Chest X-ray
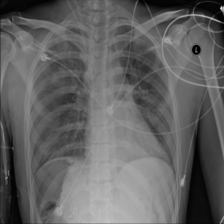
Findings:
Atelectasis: negative
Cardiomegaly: negative
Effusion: negative
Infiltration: negative
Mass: negative
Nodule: negative
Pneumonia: negative
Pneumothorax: negative
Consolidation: negative
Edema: negative
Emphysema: negative
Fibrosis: negative
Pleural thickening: negative
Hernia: negative